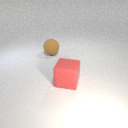
large brown rubber sphere to the left of large red rubber cube